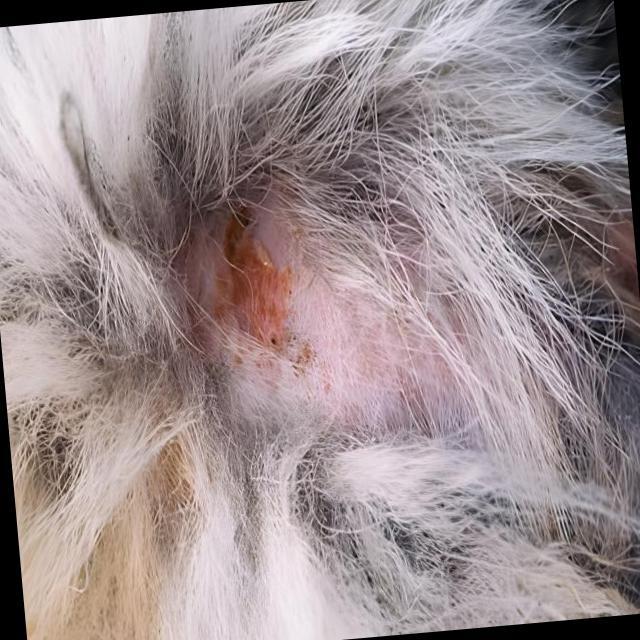
Canine dermatitis — inflammation of the skin presenting with erythema, pruritus, papules, and excoriation. May be allergic, contact, or atopic in origin.